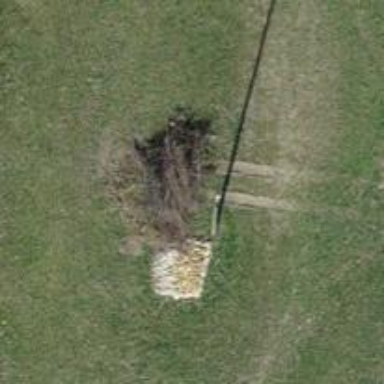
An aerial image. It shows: Power pole.